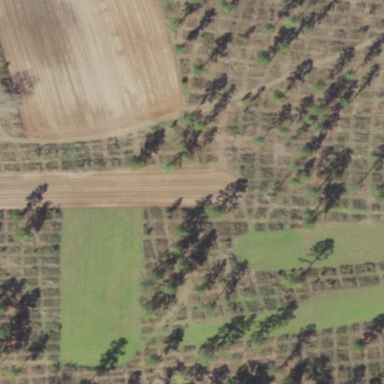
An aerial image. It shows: Orchard.